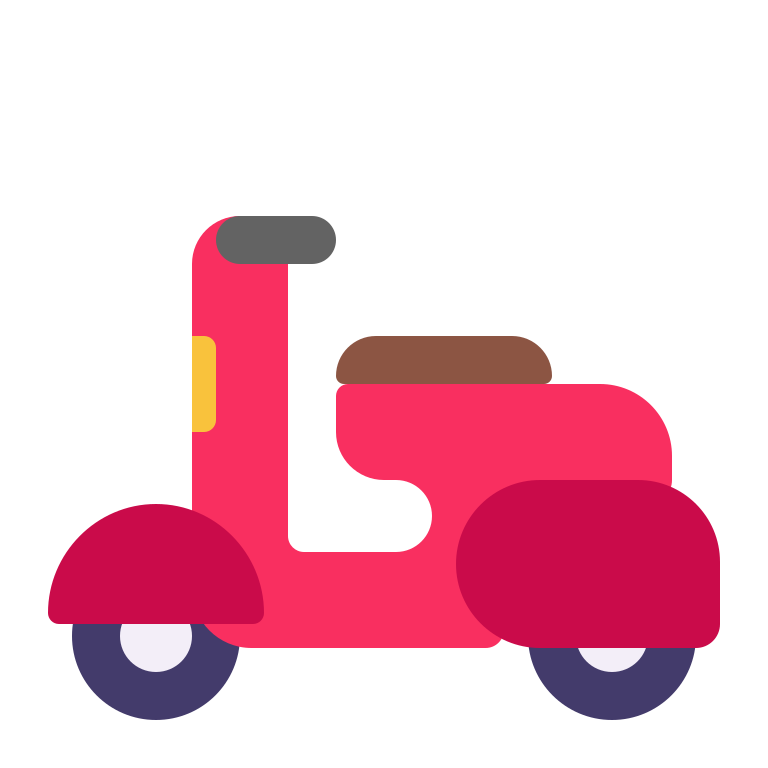
motor scooter flat